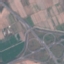
Land use / land cover: Highway